Question: If I calculate the 2d density surface of two vectors like in this example:
'''
library(MASS)
a <- rnorm(1000)
b <- rnorm(1000, sd=2)
f1 <- kde2d(a, b, n = 100)
'''
I get the following surface
'''
filled.contour(f1)
'''

The z-value is the estimated density.
Is it possible to calculate the probability of a single point, e.g. a = 1, b = -4
[as I'm not a statistician this is maybe the wrong wording. Sorry for that. I would like to know - if this is possible at all - with which probability a point occurs.]
Thanks for every comment!
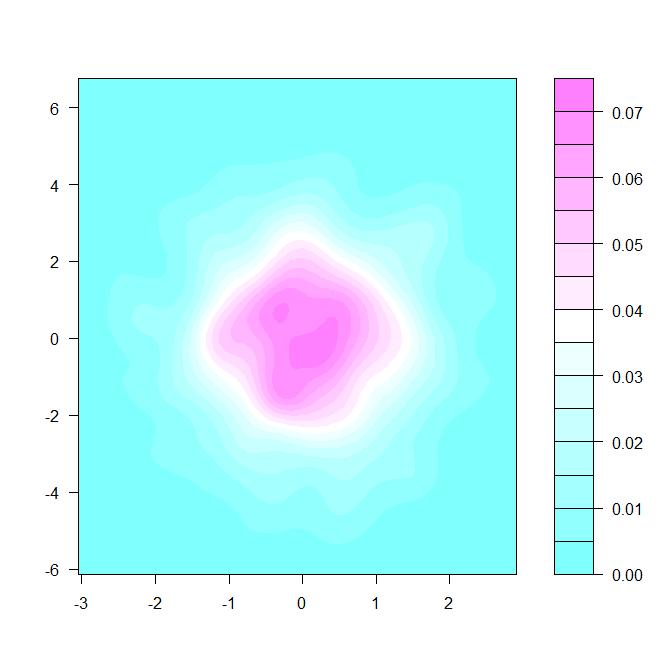
Answer: If you specify an area, then that area has a probability with respect to your density function. Of course a single point does not have a probability different from zero. But it does have a non-zero density at that point. What is that then?
The density is the limit of integral of that probability density integrated over the area divided by the normal area measure as the normal area measure goes to zero. (It was actual rather hard to state that correctly, needed a few tries and it is still not optimal).
All this is really basic calculus. It is also fairly easy to write a routine to calculate the integral of that density over the area, although I imagine MASS has standard ways to do it that use more sophisticated integration techniques. Here is a quick routine that I threw together based on your example:
'''
library(MASS)
n <- 100
a <- rnorm(1000)
b <- rnorm(1000, sd=2)
f1 <- kde2d(a, b, n = 100)
lims <- c(min(a),max(a),min(b),max(b))
filled.contour(f1)
prob <- function(f,xmin,xmax,ymin,ymax,n,lims){
ixmin <- max( 1, n*(xmin-lims[1])/(lims[2]-lims[1]) )
ixmax <- min( n, n*(xmax-lims[1])/(lims[2]-lims[1]) )
iymin <- max( 1, n*(ymin-lims[3])/(lims[4]-lims[3]) )
iymax <- min( n, n*(ymax-lims[3])/(lims[4]-lims[3]) )
avg <- mean(f$z[ixmin:ixmax,iymin:iymax])
probval <- (xmax-xmin)*(ymax-ymin)*avg
return(probval)
}
prob(f1,0.5,1.5,-4.5,-3.5,n,lims)
# [1] 0.004788993
prob(f1,-1,1,-1,1,n,lims)
# [1] <PHONE>
prob(f1,-2,2,-2,2,n,lims)
# [1] <PHONE>
prob(f1,0,1,-1,1,n,lims)
# [1] 0.119455
prob(f1,1,2,-1,1,n,lims)
# [1] 0.<PHONE>
prob(f1,-3,3,-3,3,n,lims)
# [1] <PHONE>
lims
# [1] -3.081773 4.767588 -5.496468 7.040882
'''
Caveat, the routine seems right and is giving reasonable answers, but it has not undergone anywhere near the scrutiny I would give it for a production function.